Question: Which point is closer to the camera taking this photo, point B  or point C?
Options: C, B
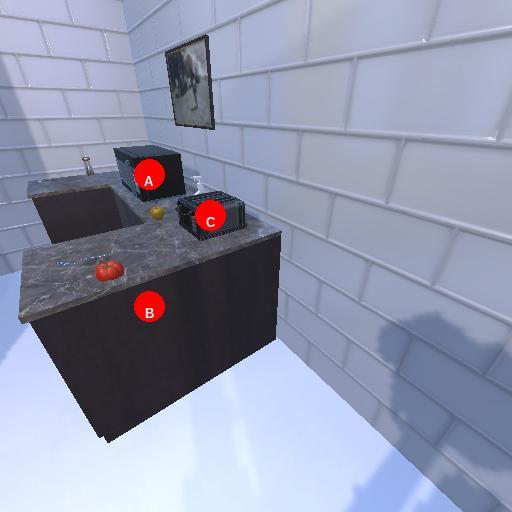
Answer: C